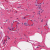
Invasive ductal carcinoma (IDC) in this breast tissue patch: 0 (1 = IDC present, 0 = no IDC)